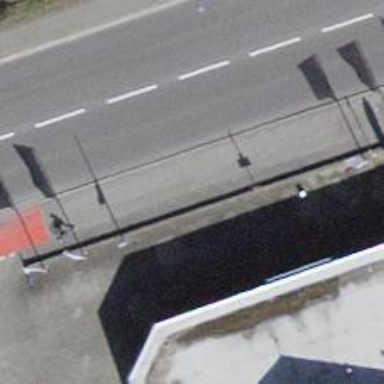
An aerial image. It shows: Bus stop with platform for public transport.